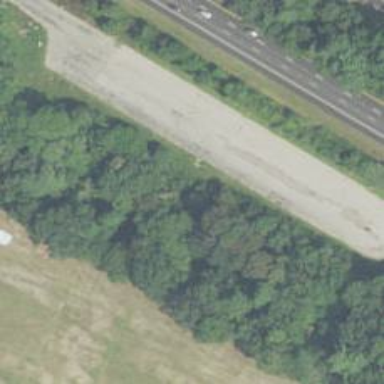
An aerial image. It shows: Rest area on the road.